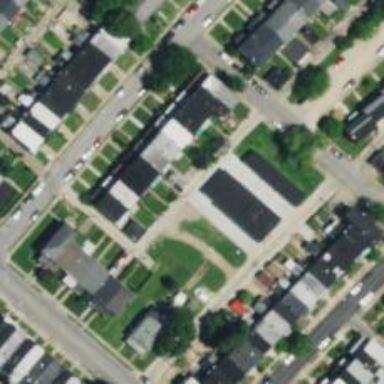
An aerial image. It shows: Alley classified as service road.